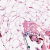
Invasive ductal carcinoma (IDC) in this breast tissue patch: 0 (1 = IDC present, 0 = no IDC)